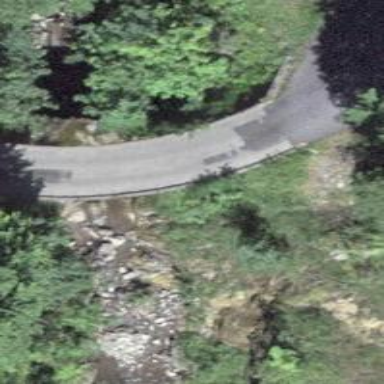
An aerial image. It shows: Bridge on unclassified asphalt road with top-grade track type.